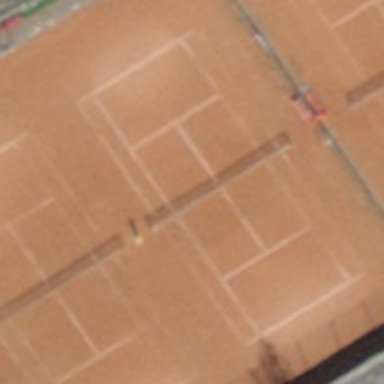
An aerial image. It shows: Tennis court in leisure pitch.